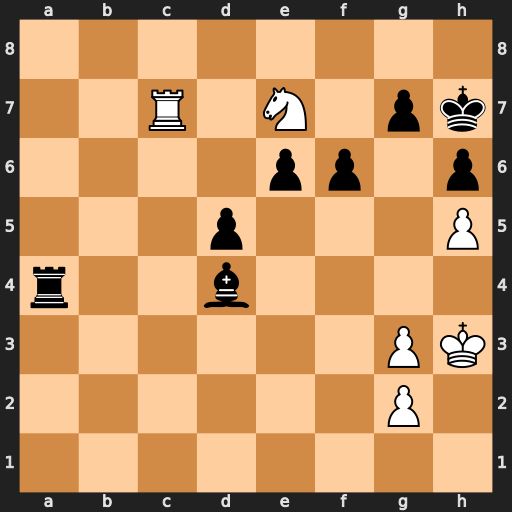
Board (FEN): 8/2R1N1pk/4pp1p/3p3P/r2b4/6PK/6P1/8
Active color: w
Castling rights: -
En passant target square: -
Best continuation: Rc8 Ra1 Ng6 Rh1+ Kg4 f5+ Kf3 Rxh5 Nf8+